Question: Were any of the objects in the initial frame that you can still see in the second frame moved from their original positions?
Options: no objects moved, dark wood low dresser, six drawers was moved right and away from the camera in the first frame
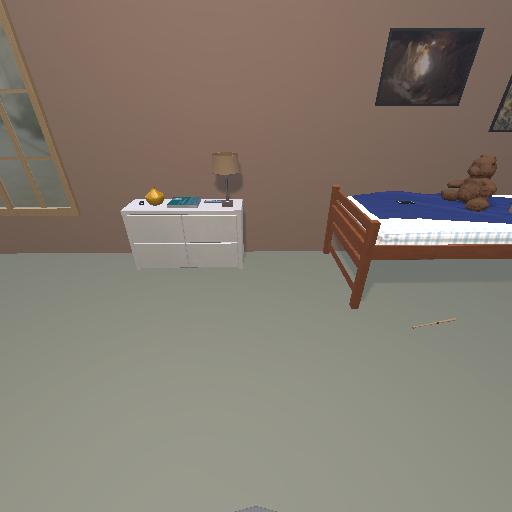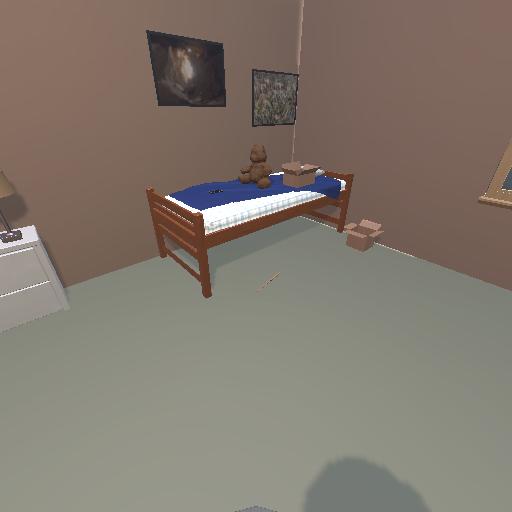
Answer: no objects moved